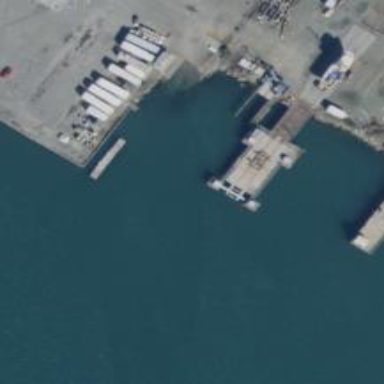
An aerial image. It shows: Man-made pier.